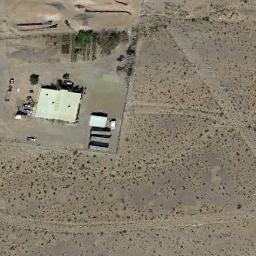
Label: residential